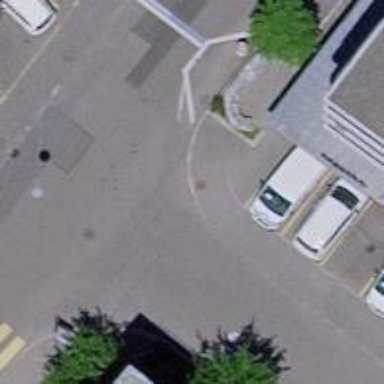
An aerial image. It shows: Kerb serving as barrier.